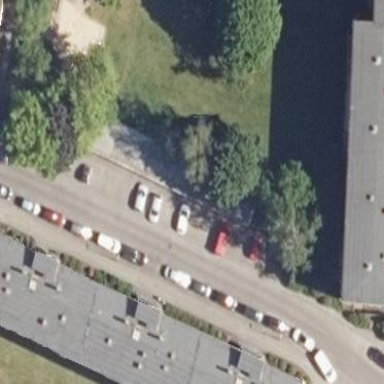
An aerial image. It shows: Group of garages.